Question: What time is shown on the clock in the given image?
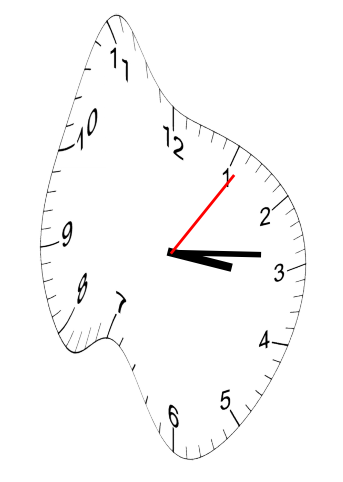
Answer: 03:14:06